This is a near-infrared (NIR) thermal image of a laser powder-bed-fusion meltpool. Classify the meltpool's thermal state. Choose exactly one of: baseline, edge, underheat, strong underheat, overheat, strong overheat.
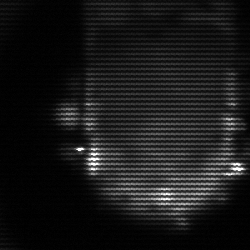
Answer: baseline